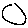
Label: circle